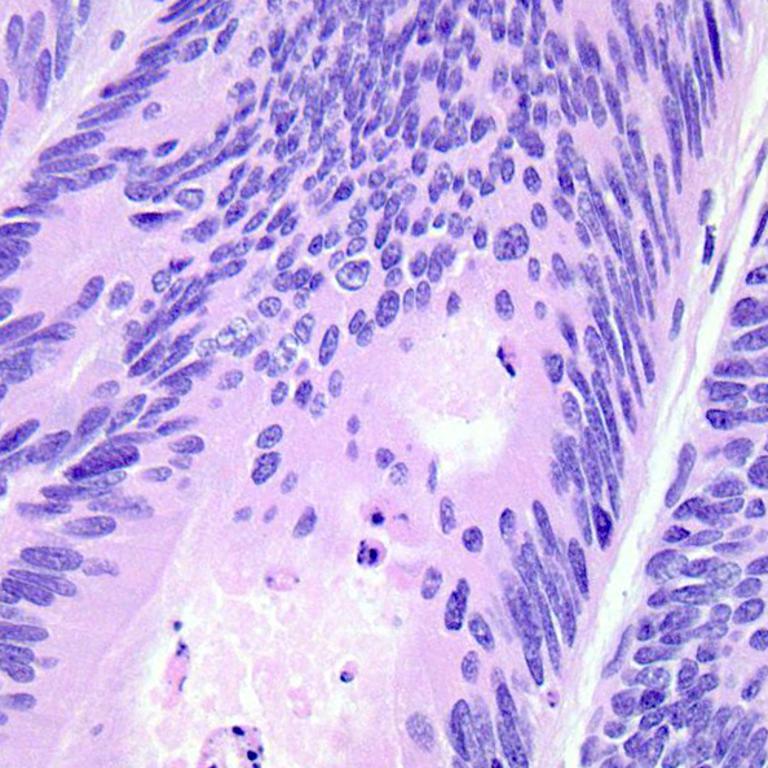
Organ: colon
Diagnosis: adenocarcinomas